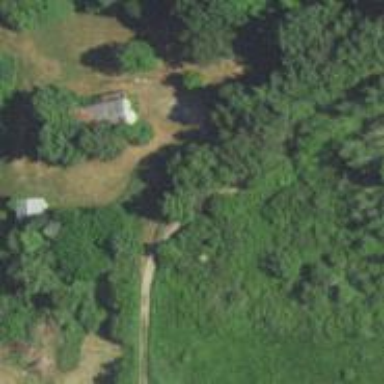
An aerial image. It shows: Driveway leading to service road.